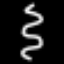
Label: squiggle